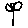
Label: flower